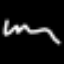
Label: squiggle